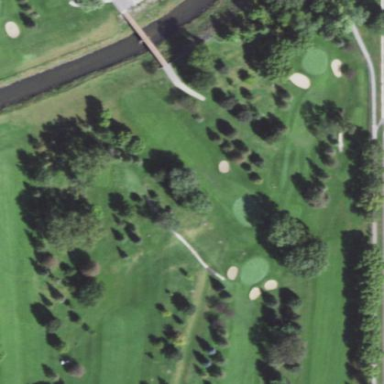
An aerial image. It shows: Golf fairway surrounded by grass.